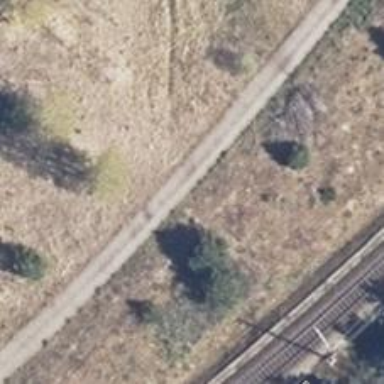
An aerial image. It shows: Asphalt track with grade1 tracktype.